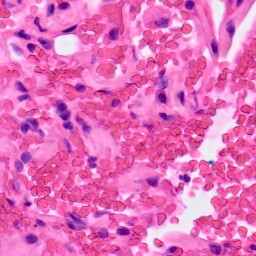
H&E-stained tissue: Lung